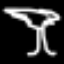
Label: palm tree